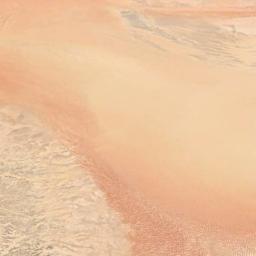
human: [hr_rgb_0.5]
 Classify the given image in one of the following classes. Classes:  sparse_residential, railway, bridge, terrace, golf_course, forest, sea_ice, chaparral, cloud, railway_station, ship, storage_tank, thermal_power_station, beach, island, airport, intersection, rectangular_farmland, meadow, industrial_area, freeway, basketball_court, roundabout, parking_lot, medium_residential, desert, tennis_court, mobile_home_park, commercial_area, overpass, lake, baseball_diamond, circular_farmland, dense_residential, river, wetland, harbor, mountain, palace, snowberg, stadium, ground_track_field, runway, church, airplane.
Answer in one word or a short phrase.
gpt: desert